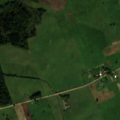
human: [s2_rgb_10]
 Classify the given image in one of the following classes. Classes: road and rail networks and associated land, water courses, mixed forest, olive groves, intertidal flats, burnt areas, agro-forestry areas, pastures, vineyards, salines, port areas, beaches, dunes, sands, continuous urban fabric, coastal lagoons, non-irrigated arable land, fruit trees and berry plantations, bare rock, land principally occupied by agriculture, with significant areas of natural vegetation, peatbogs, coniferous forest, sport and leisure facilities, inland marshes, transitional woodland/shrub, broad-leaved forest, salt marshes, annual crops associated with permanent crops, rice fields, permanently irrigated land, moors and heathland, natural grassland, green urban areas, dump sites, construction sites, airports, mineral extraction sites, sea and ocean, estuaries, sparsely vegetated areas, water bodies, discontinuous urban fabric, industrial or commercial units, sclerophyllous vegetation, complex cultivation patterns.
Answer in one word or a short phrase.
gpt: non-irrigated arable land, complex cultivation patterns, mixed forest